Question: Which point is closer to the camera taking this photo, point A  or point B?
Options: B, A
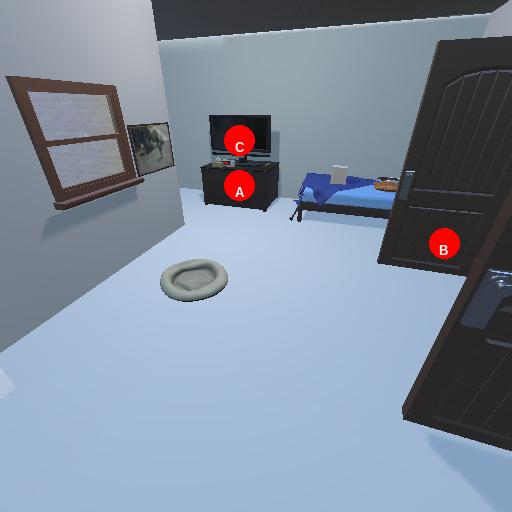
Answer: B